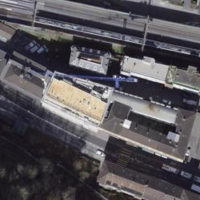
EUNIS habitat code: 54
Species observed at this site:
Larus michahellis